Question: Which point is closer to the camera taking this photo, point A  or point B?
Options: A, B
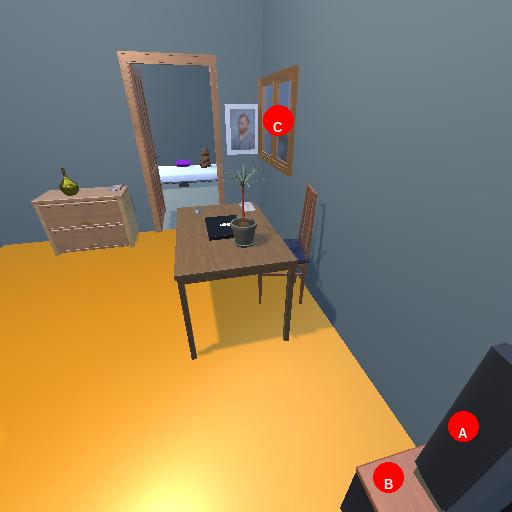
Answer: A